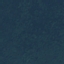
Land use / land cover class: Forest